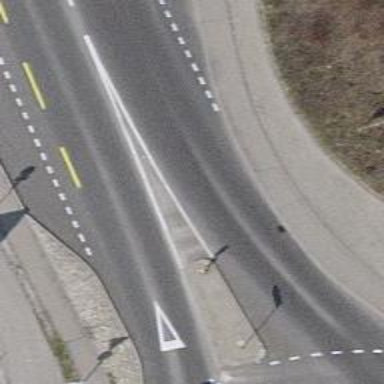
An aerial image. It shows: Bus stop for trolleybuses with designated stop position for public transport.